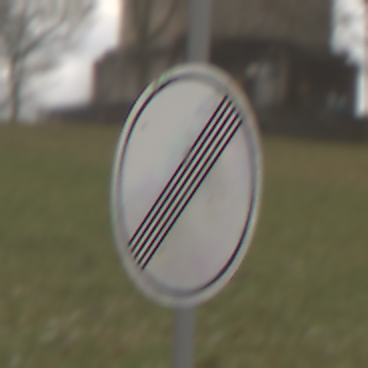
Verkehrszeichen: EndeSaemtlicherBegrenzungen
Umgebung: Outdoor, Nature
Tageszeit: Midday
Wetter: Overcast
Licht: Natural
Jahreszeit: NotSpecified
Kontrast: LowContrast